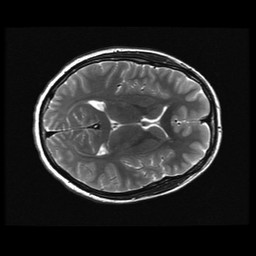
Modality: T2w
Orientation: axial
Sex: male
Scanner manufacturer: ge
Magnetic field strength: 3 T
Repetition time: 5 s
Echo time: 0.1012 s